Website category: university
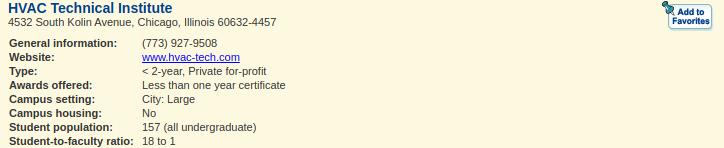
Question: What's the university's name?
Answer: HVAC Technical Institute

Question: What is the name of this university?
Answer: HVAC Technical Institute

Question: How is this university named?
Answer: HVAC Technical Institute

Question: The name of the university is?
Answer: HVAC Technical Institute

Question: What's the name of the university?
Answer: HVAC Technical Institute

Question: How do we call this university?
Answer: HVAC Technical Institute

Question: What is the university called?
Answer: HVAC Technical Institute

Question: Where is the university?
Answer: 4532 South Kolin Avenue, Chicago, Illinois 60632-4457

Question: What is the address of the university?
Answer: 4532 South Kolin Avenue, Chicago, Illinois 60632-4457

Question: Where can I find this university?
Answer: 4532 South Kolin Avenue, Chicago, Illinois 60632-4457

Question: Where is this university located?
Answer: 4532 South Kolin Avenue, Chicago, Illinois 60632-4457

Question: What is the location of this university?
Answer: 4532 South Kolin Avenue, Chicago, Illinois 60632-4457

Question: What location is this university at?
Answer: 4532 South Kolin Avenue, Chicago, Illinois 60632-4457

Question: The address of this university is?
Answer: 4532 South Kolin Avenue, Chicago, Illinois 60632-4457

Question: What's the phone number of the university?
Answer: (773) 927-9508

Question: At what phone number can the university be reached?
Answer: (773) 927-9508

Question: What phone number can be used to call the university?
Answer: (773) 927-9508

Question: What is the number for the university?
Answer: (773) 927-9508

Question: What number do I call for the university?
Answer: (773) 927-9508

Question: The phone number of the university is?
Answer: (773) 927-9508

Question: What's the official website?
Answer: www.hvac-tech.com

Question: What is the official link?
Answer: www.hvac-tech.com

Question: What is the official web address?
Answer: www.hvac-tech.com

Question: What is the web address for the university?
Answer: www.hvac-tech.com

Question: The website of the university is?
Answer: www.hvac-tech.com

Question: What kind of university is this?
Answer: < 2-year, Private for-profit

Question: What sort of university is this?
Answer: < 2-year, Private for-profit

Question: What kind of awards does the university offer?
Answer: Less than one year certificate

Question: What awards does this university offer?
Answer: Less than one year certificate

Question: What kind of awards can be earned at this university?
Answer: Less than one year certificate

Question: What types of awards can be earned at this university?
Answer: Less than one year certificate

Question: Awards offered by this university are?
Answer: Less than one year certificate

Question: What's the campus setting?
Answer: City: Large

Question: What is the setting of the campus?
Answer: City: Large

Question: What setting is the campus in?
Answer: City: Large

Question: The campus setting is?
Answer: City: Large

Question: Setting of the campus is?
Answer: City: Large

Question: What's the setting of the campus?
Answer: City: Large

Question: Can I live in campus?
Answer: No

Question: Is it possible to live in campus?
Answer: No

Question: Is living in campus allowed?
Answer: No

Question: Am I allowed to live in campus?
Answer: No

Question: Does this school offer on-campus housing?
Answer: No

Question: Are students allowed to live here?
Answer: No

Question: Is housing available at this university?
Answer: No

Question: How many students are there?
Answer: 157 (all undergraduate)

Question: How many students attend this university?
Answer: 157 (all undergraduate)

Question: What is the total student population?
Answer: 157 (all undergraduate)

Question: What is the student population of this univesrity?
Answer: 157 (all undergraduate)

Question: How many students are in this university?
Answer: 157 (all undergraduate)

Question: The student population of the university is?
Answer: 157 (all undergraduate)

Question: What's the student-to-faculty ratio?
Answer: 18 to 1

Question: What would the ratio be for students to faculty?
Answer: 18 to 1

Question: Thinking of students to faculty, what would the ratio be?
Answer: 18 to 1

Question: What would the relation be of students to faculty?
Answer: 18 to 1

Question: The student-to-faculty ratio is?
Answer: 18 to 1

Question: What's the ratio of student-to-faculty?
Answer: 18 to 1

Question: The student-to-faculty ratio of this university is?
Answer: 18 to 1